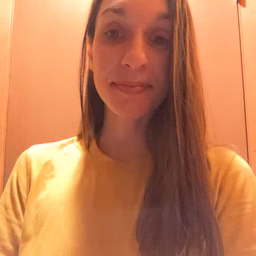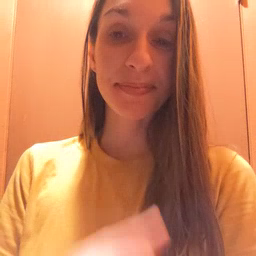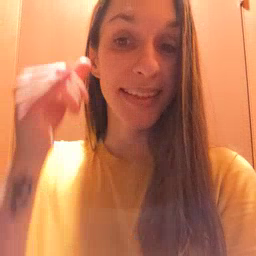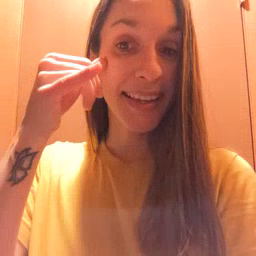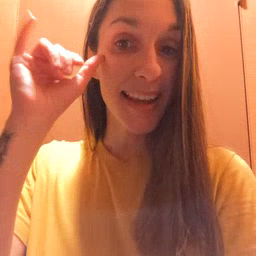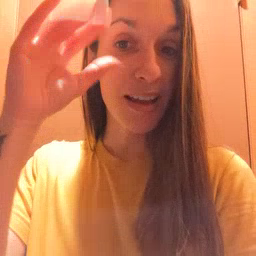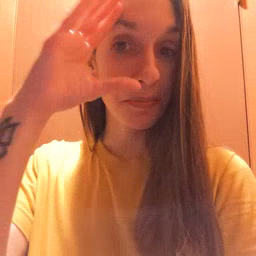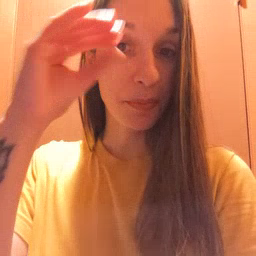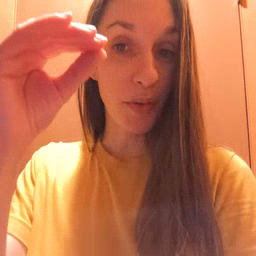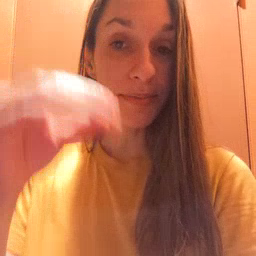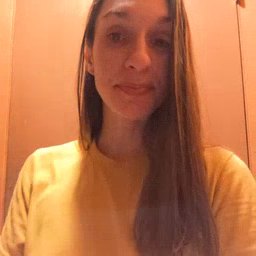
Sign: cowboy